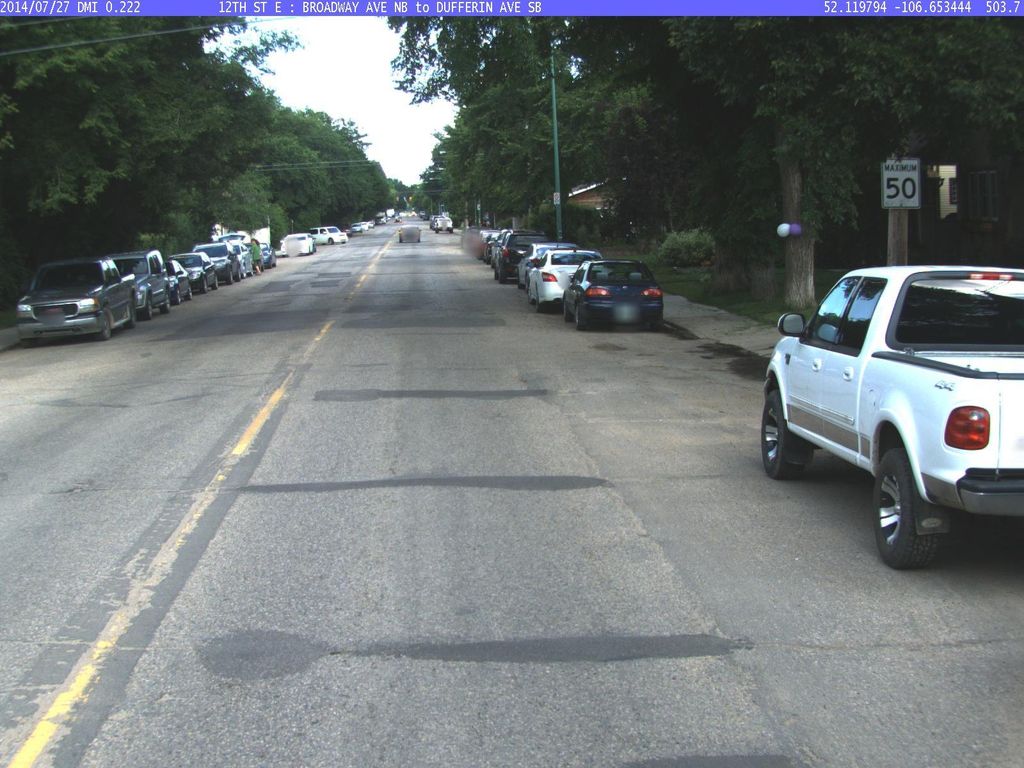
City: saskatoon